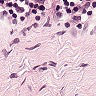
Metastatic tissue present: no